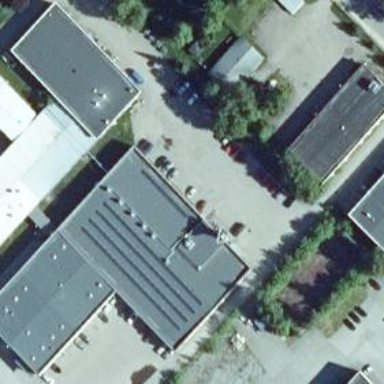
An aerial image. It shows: Industrial building.